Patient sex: F
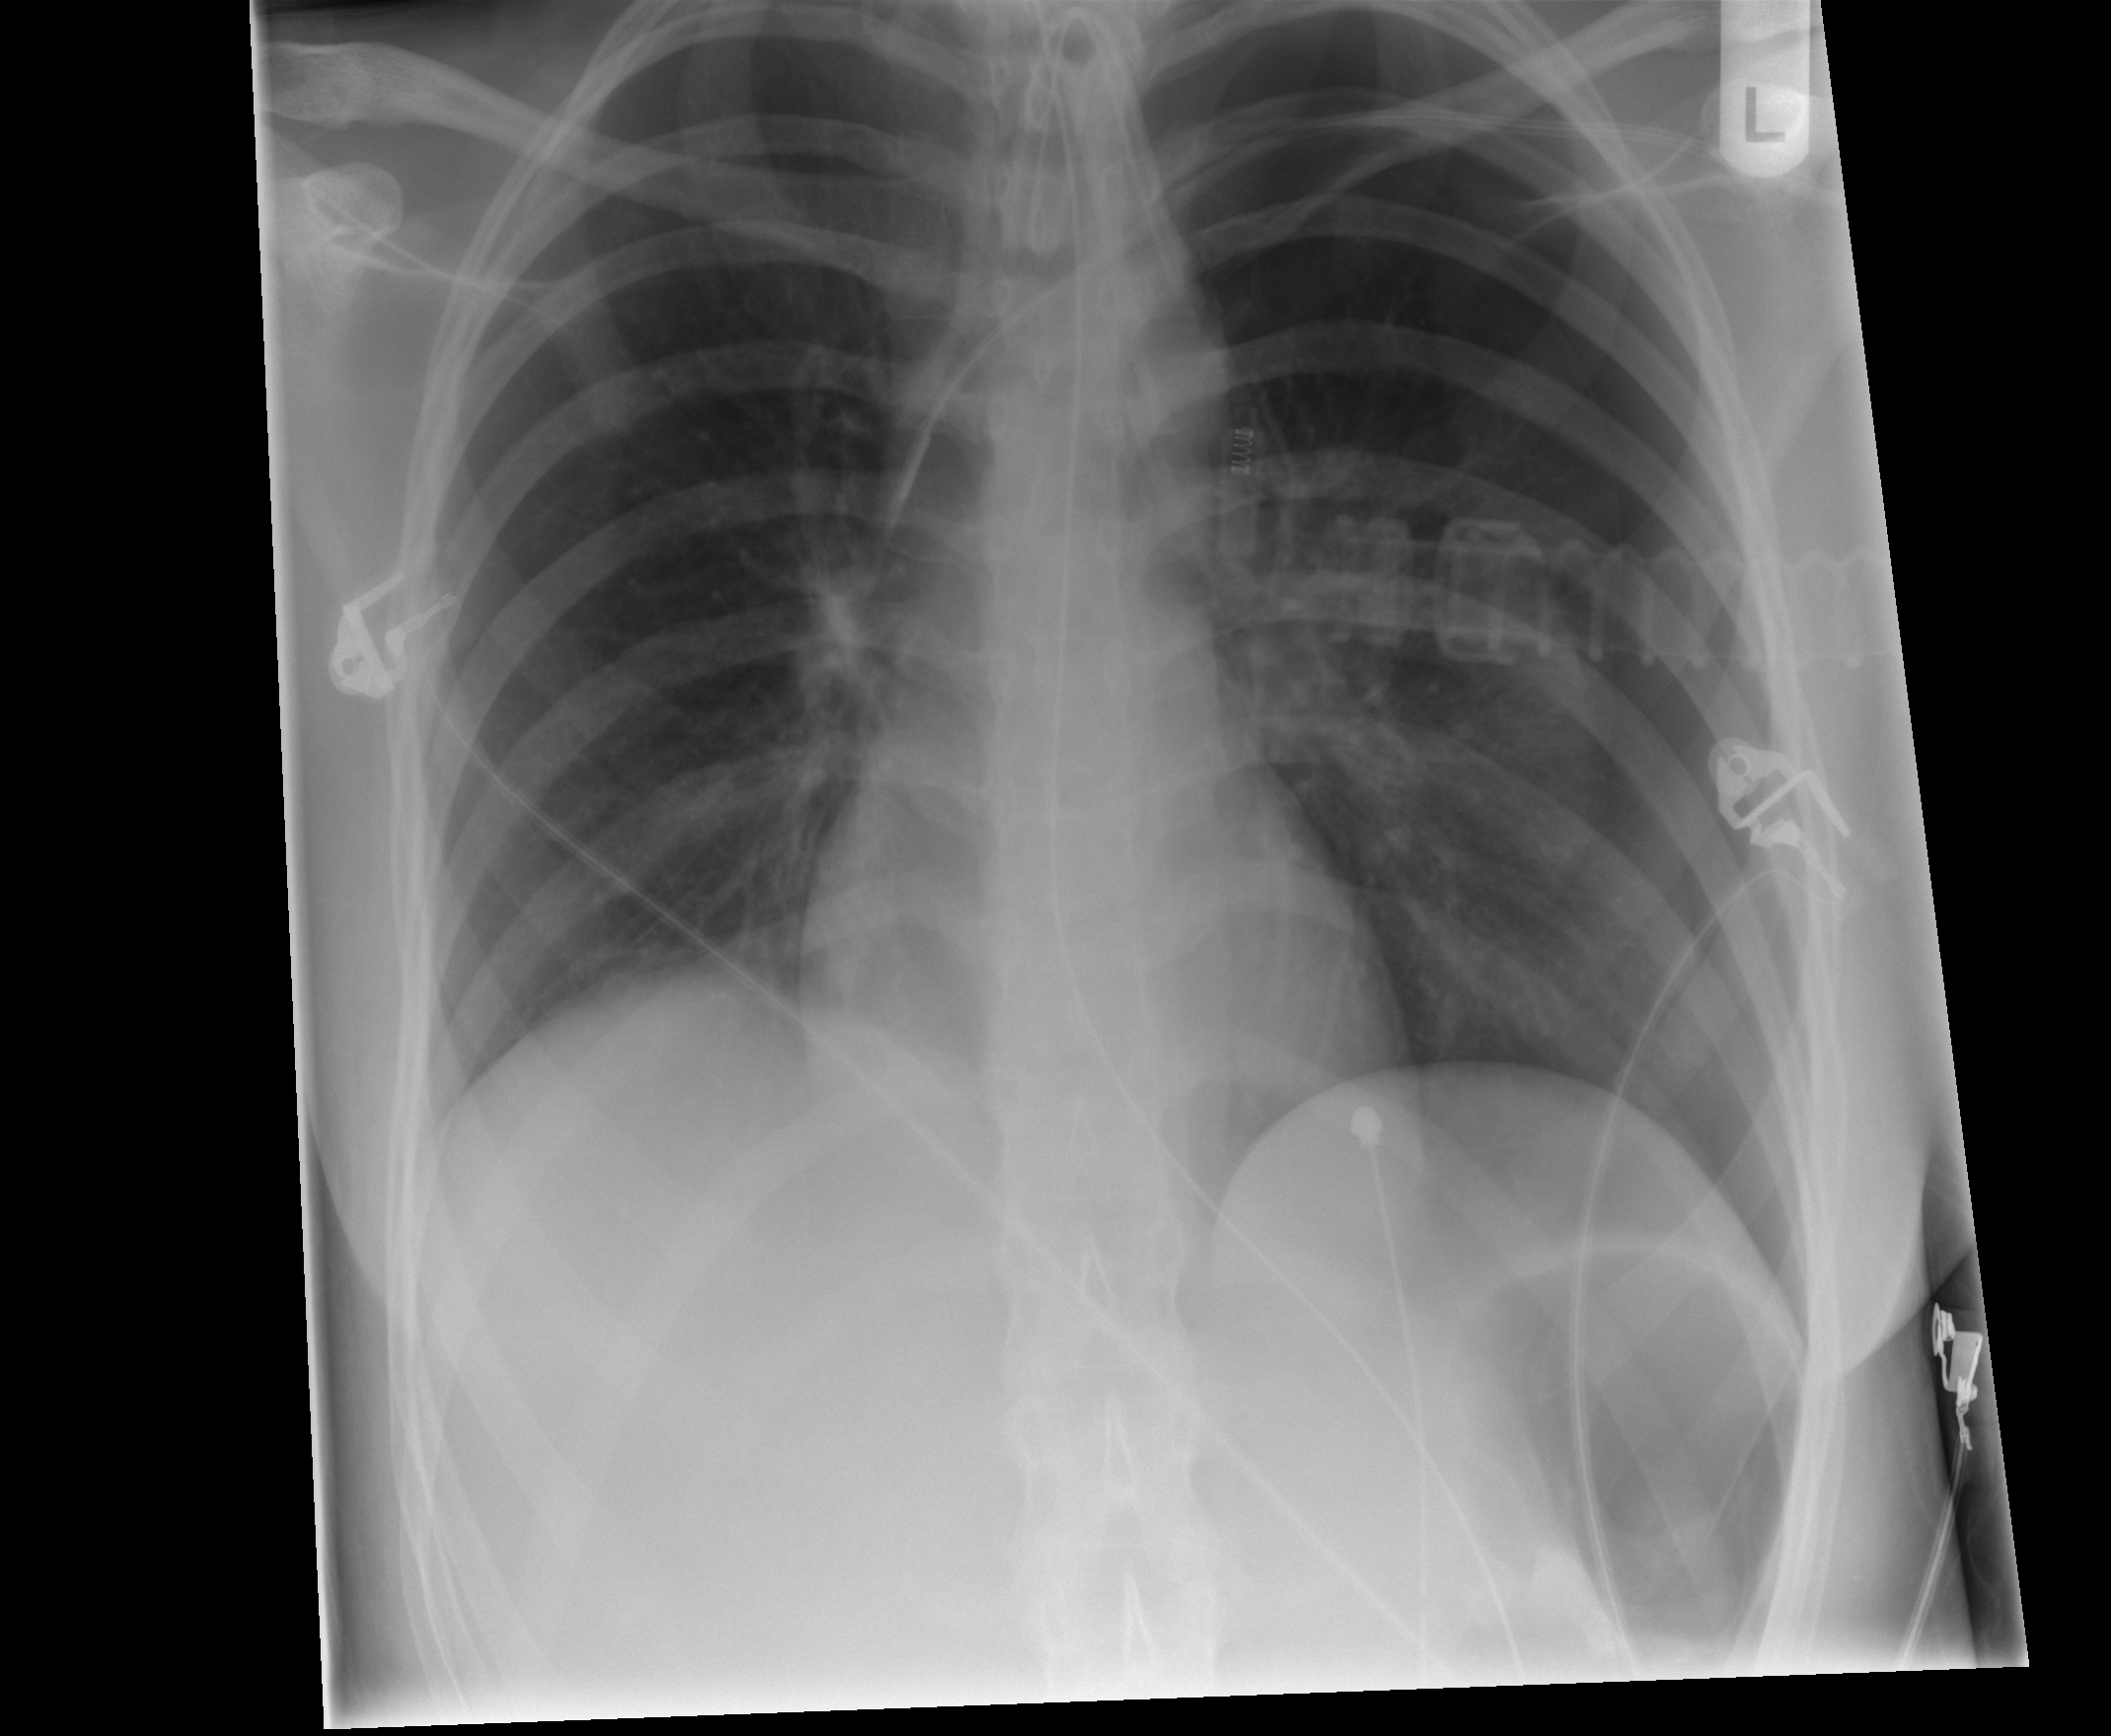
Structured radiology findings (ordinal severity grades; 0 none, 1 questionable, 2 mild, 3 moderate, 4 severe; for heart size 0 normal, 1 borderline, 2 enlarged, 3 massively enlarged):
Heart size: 0
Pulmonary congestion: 0
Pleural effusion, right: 0
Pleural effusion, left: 0
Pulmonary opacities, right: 0
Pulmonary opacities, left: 0
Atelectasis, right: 2
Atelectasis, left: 0